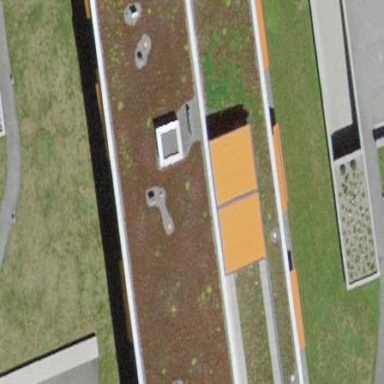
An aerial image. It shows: Flat-roofed apartment building.